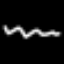
Label: squiggle